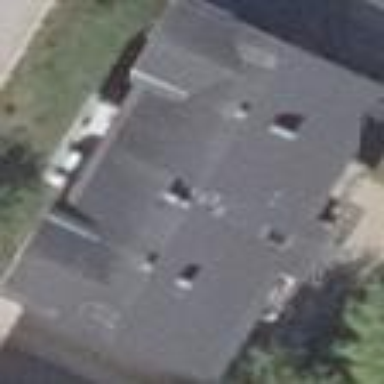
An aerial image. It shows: Antique white historic building with gabled black roof. The building consists of apartments.